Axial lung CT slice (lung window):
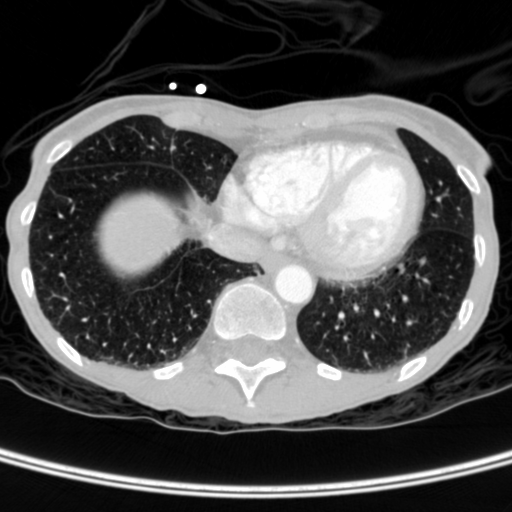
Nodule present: no